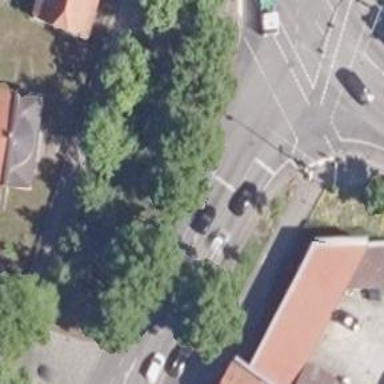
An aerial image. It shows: Road with traffic signals.